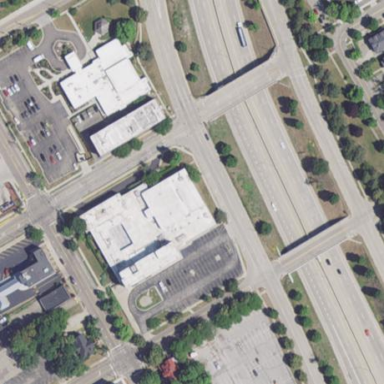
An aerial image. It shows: Fitness center building.